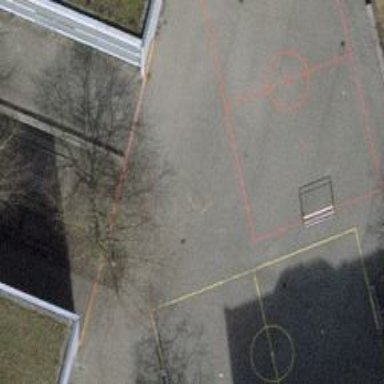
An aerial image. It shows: Playground area for leisure land.